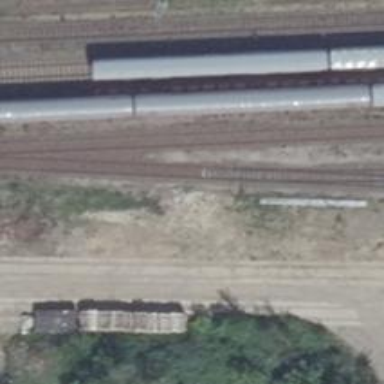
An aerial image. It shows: Railway yard used for servicing trains.